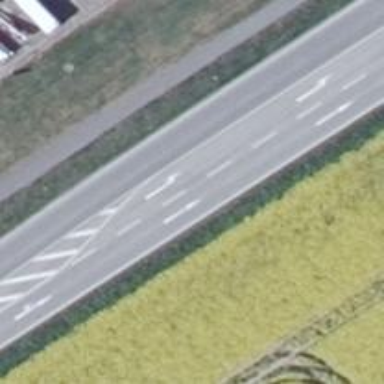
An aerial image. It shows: Primary highway with asphalt surface and cycle track alongside.